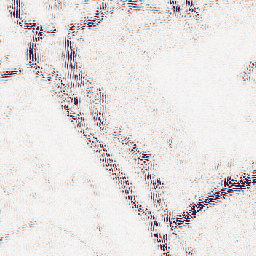
Category: wavelet
Decomposition family: wavelet_reverse_biorthogonal
Decomposition parameters: wavelet: rbio3.5
level: 2
Upsampling method: sinc_hamming
Upsampling parameters: scale: 2
kernel_size: 4
Upsampling scale: 2